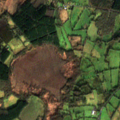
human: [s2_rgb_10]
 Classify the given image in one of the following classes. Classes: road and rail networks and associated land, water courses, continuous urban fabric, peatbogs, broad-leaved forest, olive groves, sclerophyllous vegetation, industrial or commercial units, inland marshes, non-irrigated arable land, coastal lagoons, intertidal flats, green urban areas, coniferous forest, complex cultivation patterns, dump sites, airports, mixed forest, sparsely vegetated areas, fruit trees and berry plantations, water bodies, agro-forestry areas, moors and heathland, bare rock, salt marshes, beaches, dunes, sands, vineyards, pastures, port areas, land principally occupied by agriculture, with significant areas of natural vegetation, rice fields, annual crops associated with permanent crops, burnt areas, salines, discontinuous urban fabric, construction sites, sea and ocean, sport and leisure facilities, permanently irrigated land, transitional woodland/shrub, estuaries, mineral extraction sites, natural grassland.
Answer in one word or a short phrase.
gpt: pastures, broad-leaved forest, mixed forest, peatbogs